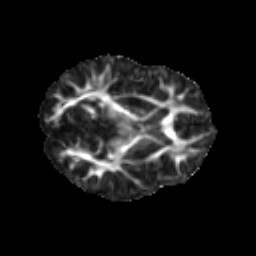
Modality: FA
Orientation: axial
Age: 11
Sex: female
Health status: ill
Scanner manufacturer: ge
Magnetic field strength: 3 T
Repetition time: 6.752 s
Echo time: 0.079 s